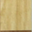
Piece: xx